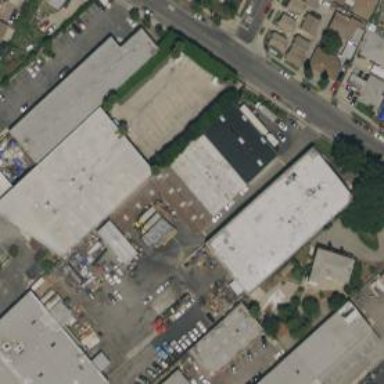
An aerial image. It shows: Warehouse.